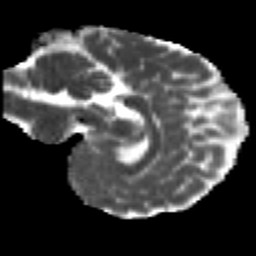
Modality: MD
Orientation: sagittal
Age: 23
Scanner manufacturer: siemens
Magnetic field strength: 3 T
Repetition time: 2.2 s
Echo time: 0.084 s